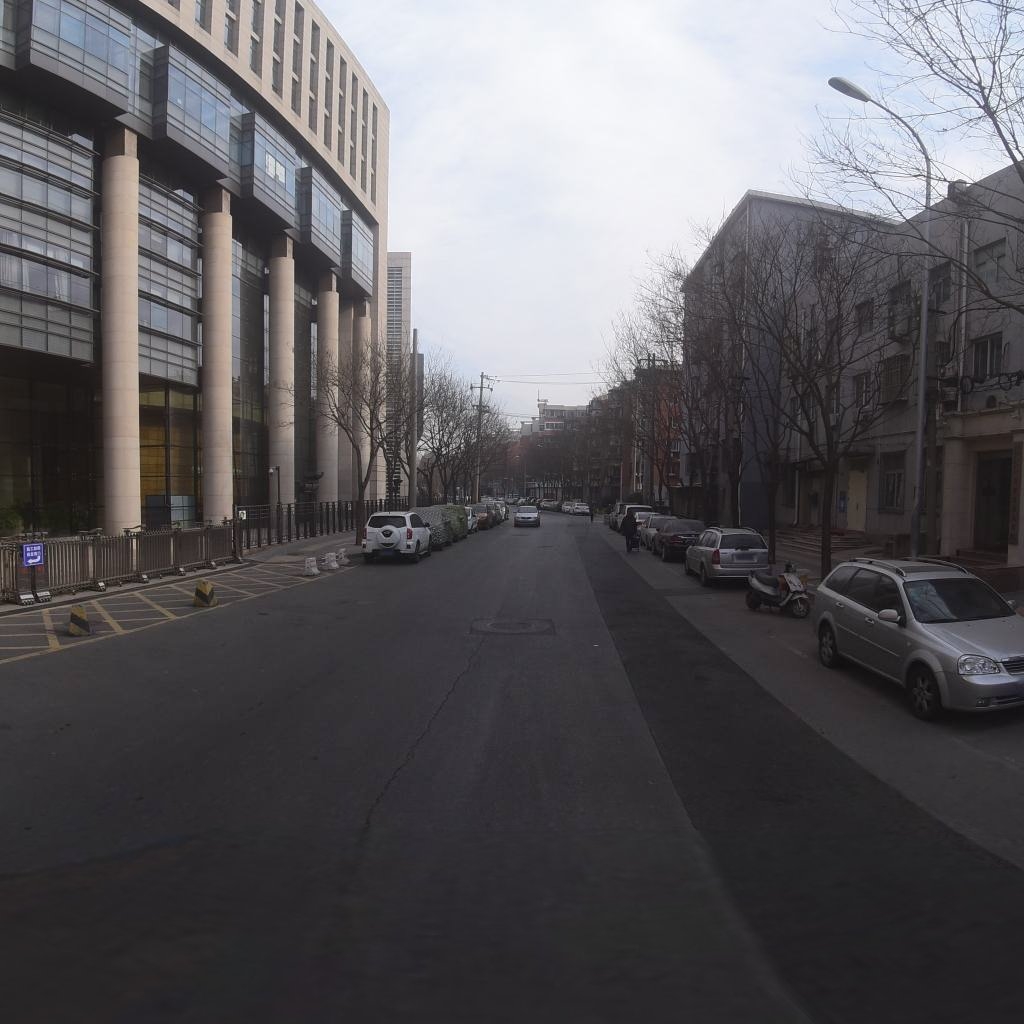
Region: Xicheng
Road damage annotations: manhole cover, longitudinal crack